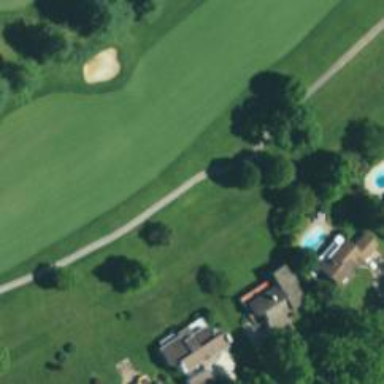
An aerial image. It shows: Well-maintained grade1 path designed for golf carts.